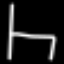
Label: chair